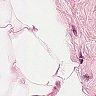
Metastatic tissue present: no